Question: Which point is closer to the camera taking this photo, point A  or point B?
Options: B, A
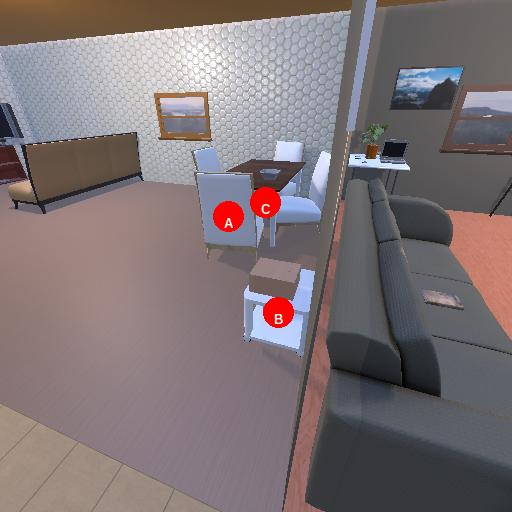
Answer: B